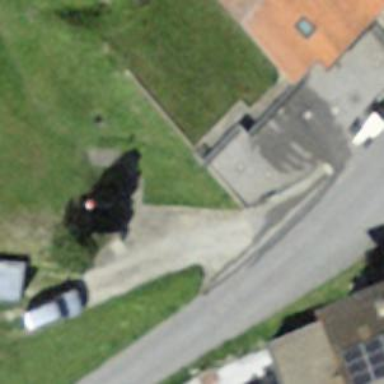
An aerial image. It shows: Road with steps.